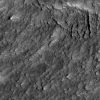
Atmospheric dust classification: not_dusty